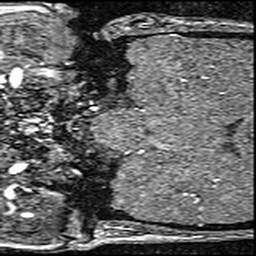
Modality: angio
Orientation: coronal
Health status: ill
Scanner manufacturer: siemens
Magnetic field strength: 3 T
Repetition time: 0.023 s
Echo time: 0.00418 s